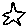
Label: star